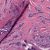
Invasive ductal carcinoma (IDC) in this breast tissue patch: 1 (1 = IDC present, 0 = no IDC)